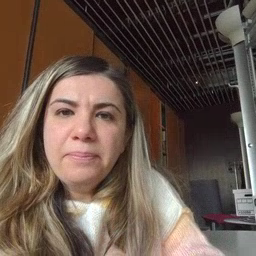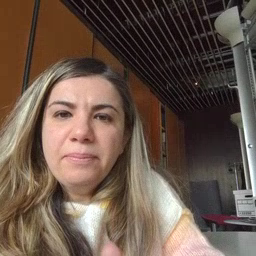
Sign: beside